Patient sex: M
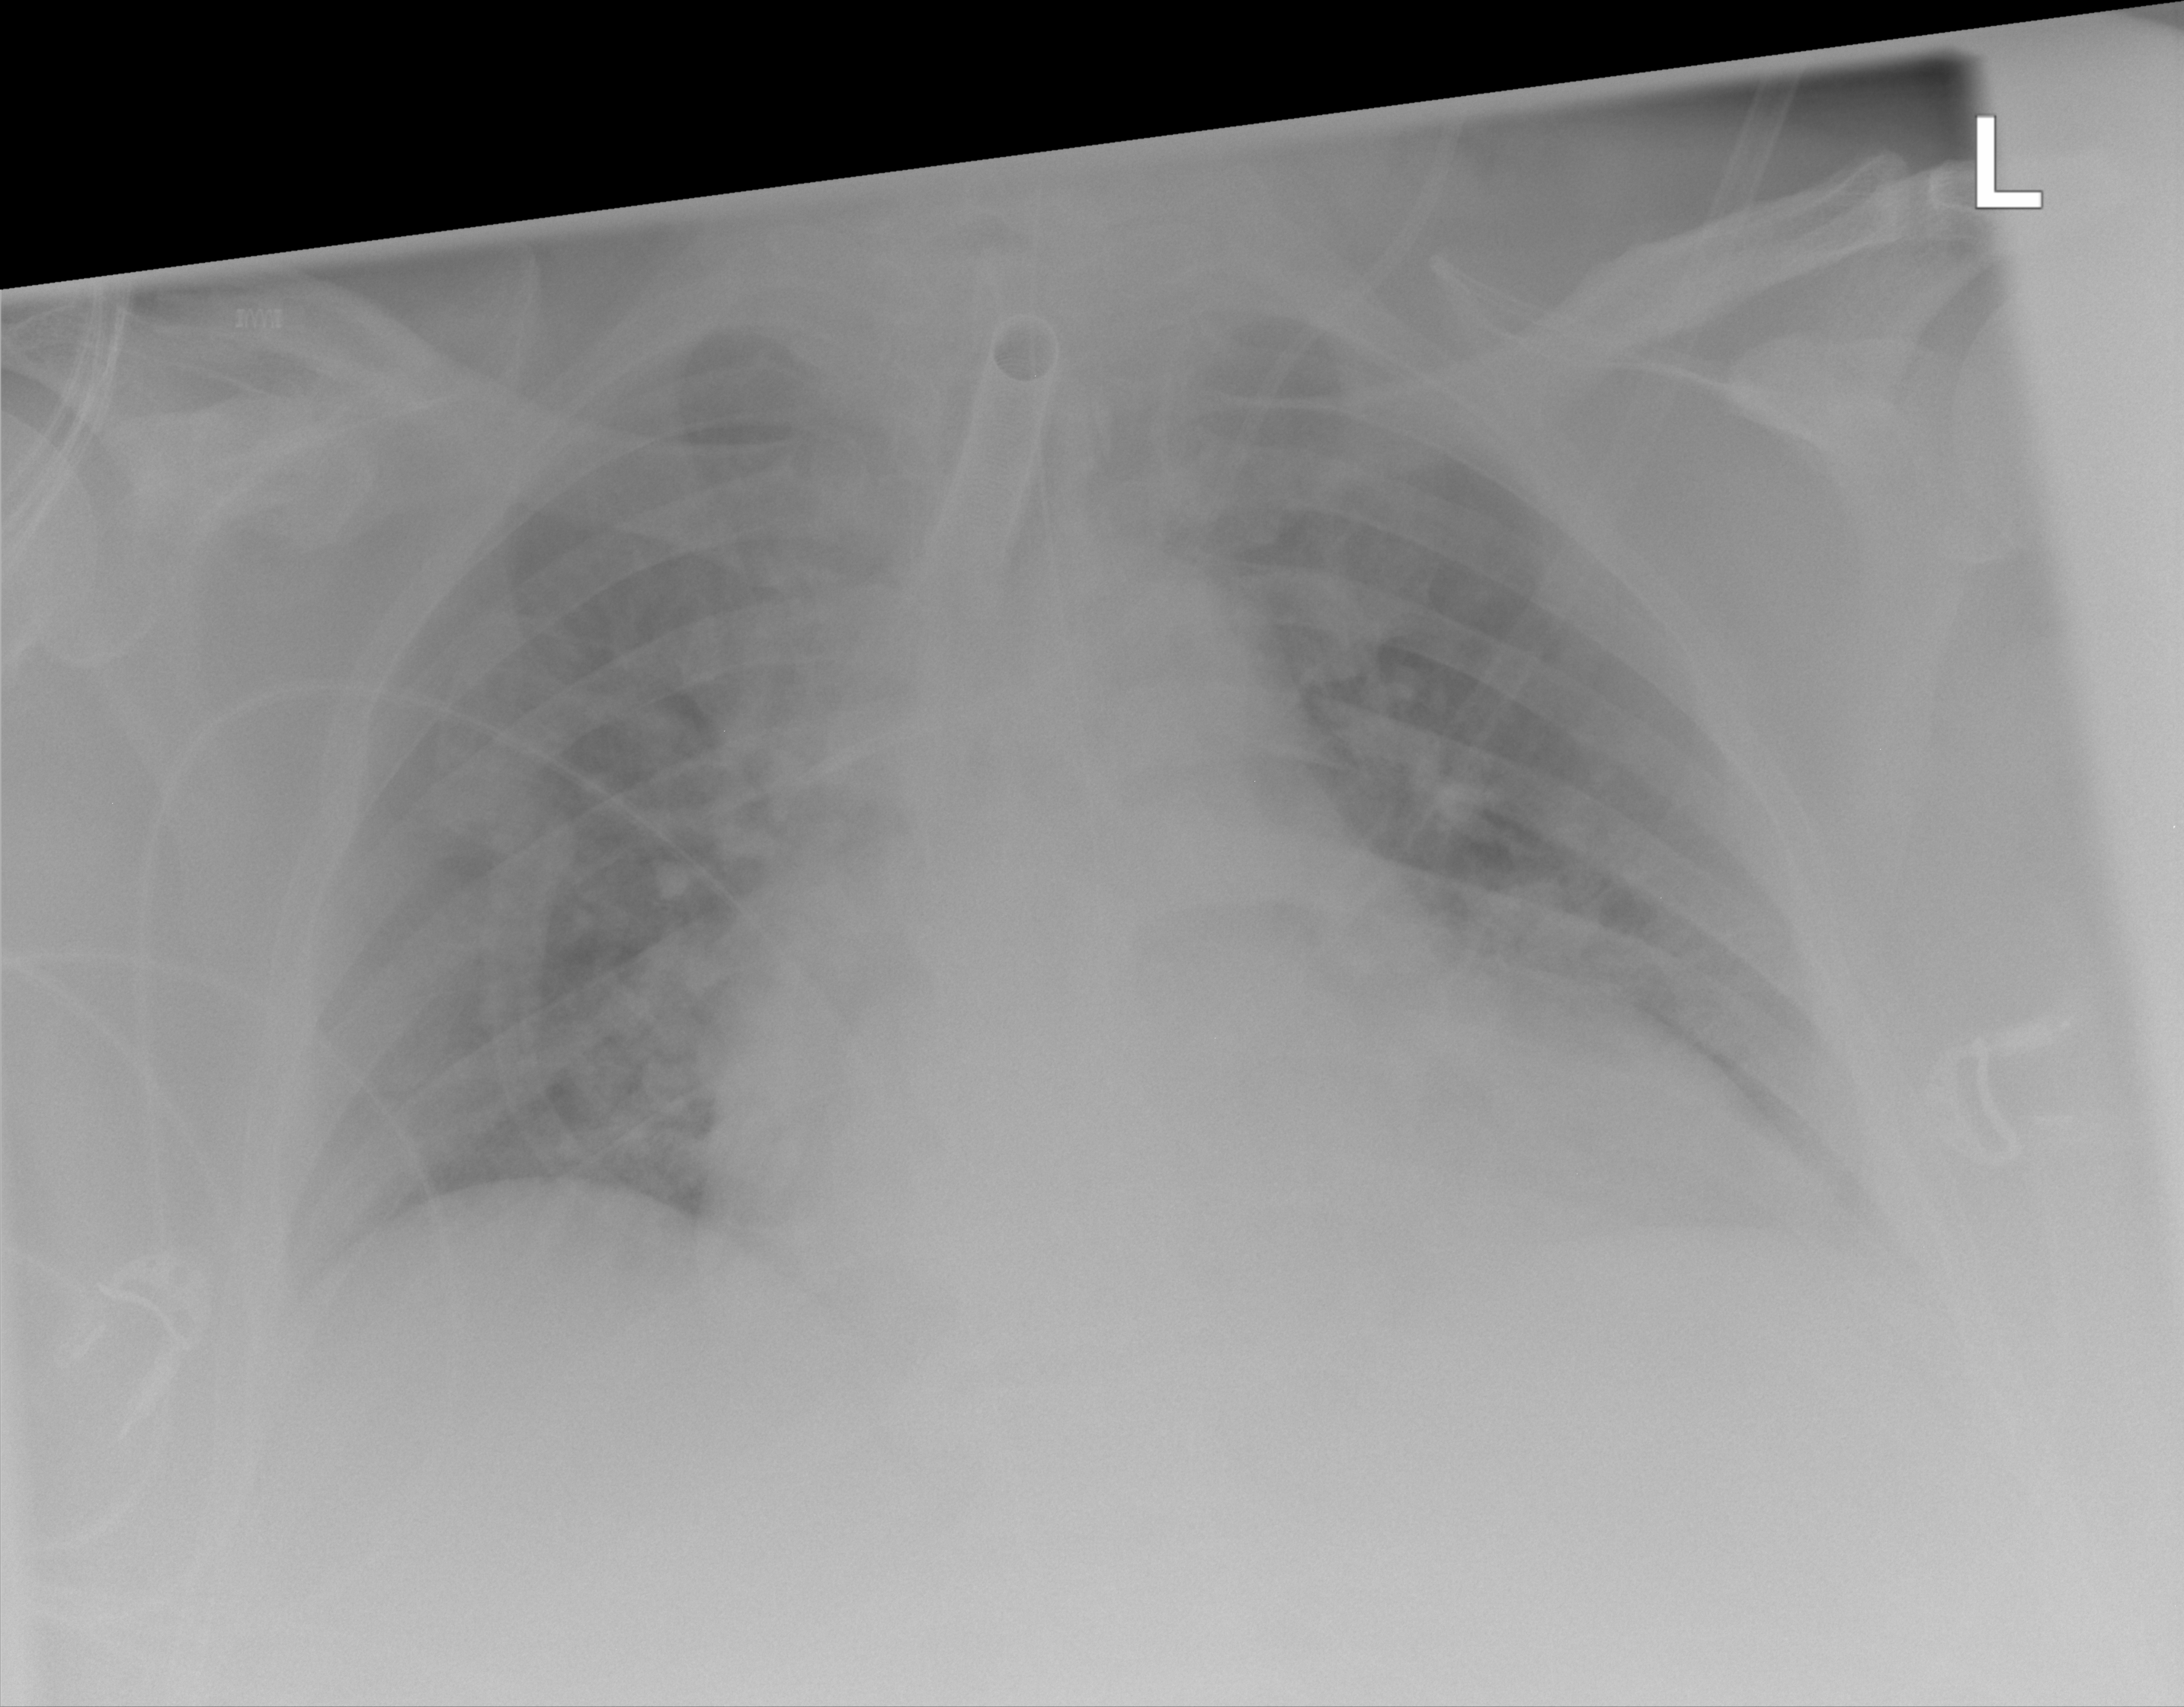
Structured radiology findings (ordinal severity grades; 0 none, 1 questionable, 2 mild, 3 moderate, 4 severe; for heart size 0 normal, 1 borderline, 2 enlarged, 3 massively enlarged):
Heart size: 2
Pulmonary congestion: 0
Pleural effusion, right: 0
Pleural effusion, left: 0
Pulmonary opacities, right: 1
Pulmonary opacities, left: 1
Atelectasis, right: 1
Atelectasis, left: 1